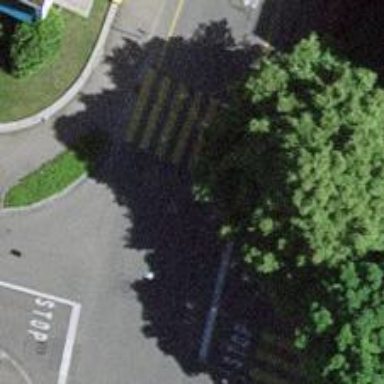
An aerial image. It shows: Smoothly paved residential road.